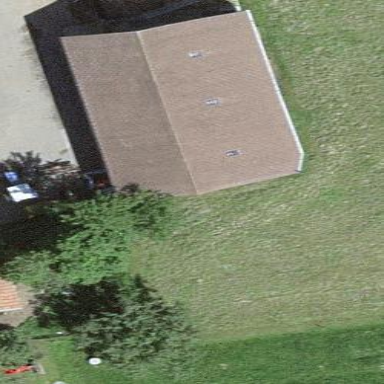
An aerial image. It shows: Shed.